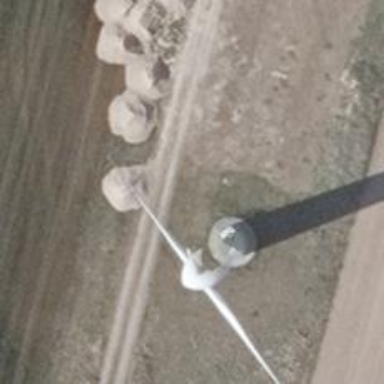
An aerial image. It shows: Wind-powered generator.